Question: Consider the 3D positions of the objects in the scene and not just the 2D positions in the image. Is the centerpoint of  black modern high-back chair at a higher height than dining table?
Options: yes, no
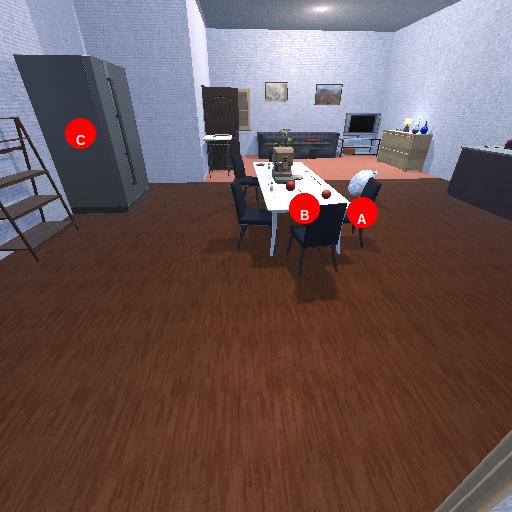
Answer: yes